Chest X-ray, PA view. Patient: 39 years old, sex F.
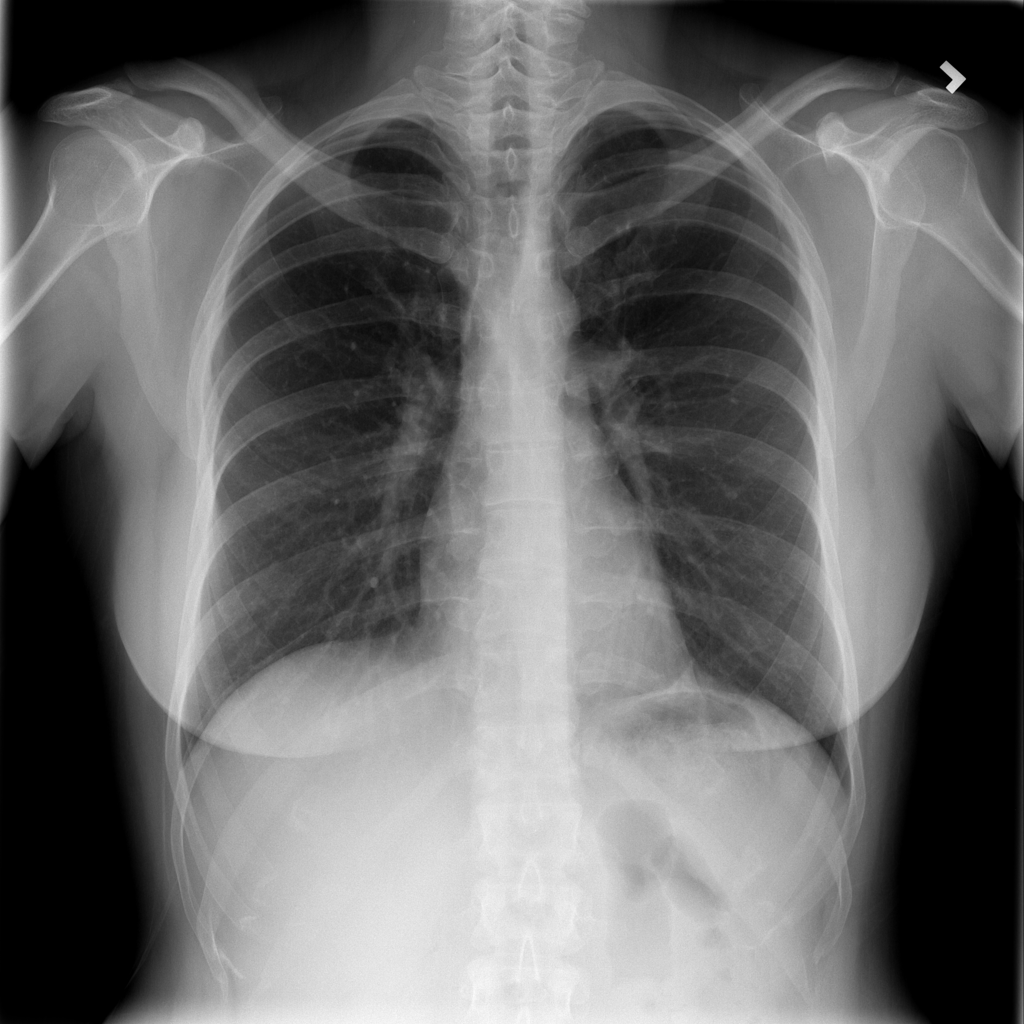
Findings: No Finding